Question: I have created a simple login system with Symfony2. I have followed the instruction given in --
<URL>
I have created everything told in the tutorial.
This is my error, I am getting -
'''
Attempted to load class "Security" from namespace "Symfony\Component\Security\Core" in C:/XAMPP/xamppfiles/htdocs/symfony/src/Custom/TestBundle/Controller/SecurityController.php line 15. Do you need to "use" it from another namespace? Perhaps you need to add a use statement for one of the following: Sensio\Bundle\FrameworkExtraBundle\Configuration\Security.
'''
I am using PHPStorm. Even my IDE is showing like,

My security.yml is look like --
'''
security:
encoders:
Symfony\Component\Security\Core\User\User: plaintext
role_hierarchy:
ROLE_ADMIN: [ROLE_USER]
providers:
chain_provider:
chain:
providers: [in_memory]
in_memory:
memory:
users:
admin: {password: pass, roles: ROLE_ADMIN}
firewalls:
main:
pattern: /.*
form_login:
login_path: /login
check_path: /login_check
default_target_path: /
logout:
path: /logout
target: /
security: true
anonymous: true
access_control:
- { path: /login, roles: IS_AUTHENTICATED_ANONYMOUSLY }
- { path: /.*, roles: IS_AUTHENTICATED_ANONYMOUSLY }
'''
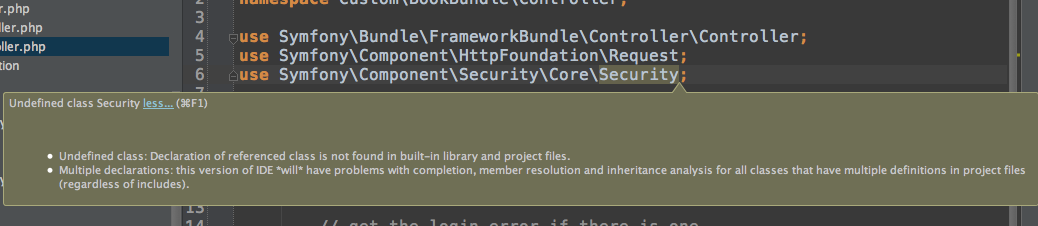
Answer: You need to check version of your Symfony2 application and version of documentation